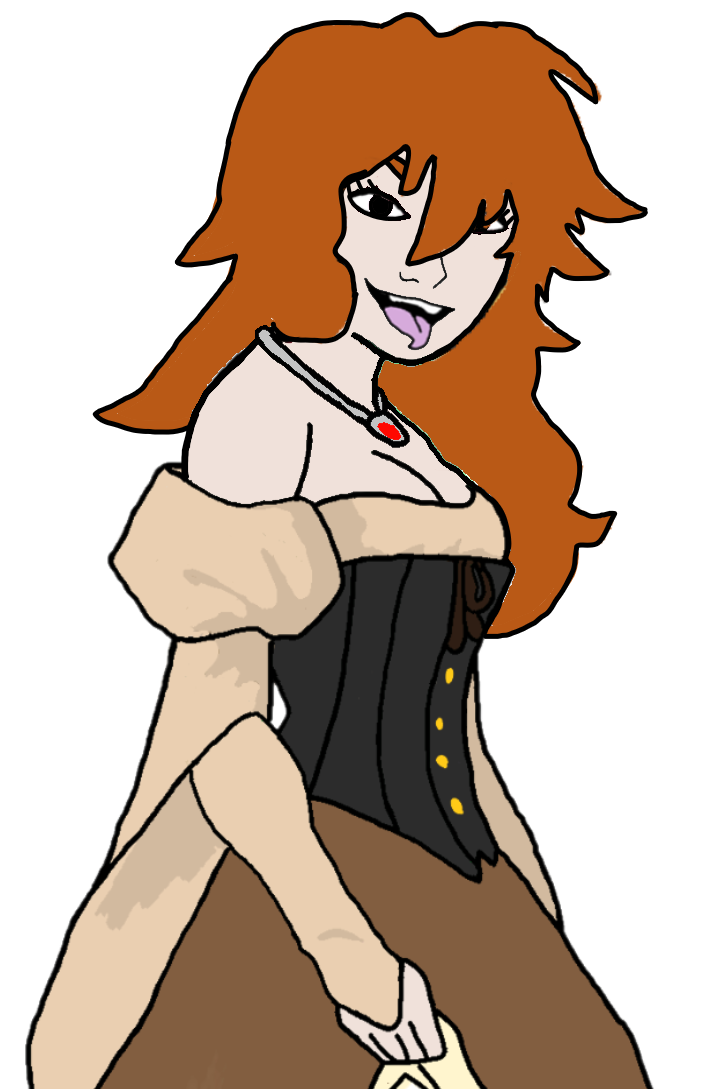
Label: 5_Doomer_Girl